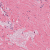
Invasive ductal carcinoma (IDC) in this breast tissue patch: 0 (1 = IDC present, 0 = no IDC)